Current action and preconditions to check: trajectory_clear

Your task: For each precondition in the list above, predict whether it will hold at this action.

Consider the current scene as observed from the mobile robot's camera, and analyze the predicted future states of all dynamic agents (e.g., people, animals, vehicles, or any moving entities) within the NEXT SECOND.

IMPORTANT: Only answer "very likely" if you are absolutely certain—based on strong, clear evidence—that a dynamic agent will violate the precondition in the predicted future state. Do NOT answer "very likely" for unlikely, ambiguous, or low-probability risks.

Ask yourself for each precondition: Is there a high probability, with clear and convincing evidence, that the predicted future states of any dynamic agent will interfere with the predicted future state of the currently executing action within the NEXT SECOND, causing that precondition to fail?

Assess the risk level based on these predictions. Use "likely" or "very likely" if motions create a clear risk of interference.

Use "neutral" or "improbable" if agents are nearby but their predicted paths are clearly diverging or non-conflicting.

Failure Risk Categories: "very improbable", "improbable", "neutral", "likely", "very likely"

Answer Format: Output ONLY the probability_of_failure value from these categories: "very improbable", "improbable", "neutral", "likely", "very likely"

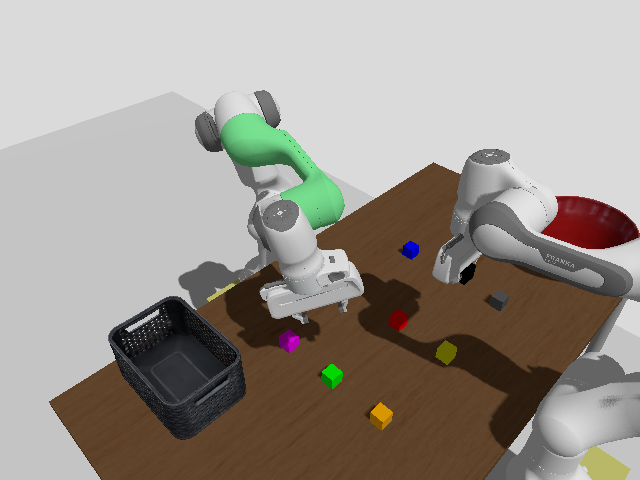

Answer: very improbable